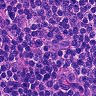
Metastatic tissue present: no